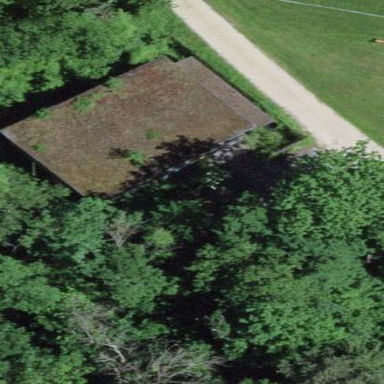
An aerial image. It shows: Military bunker.